Question: I'm just trying to create a tab buttons by putting some hyper links inside list within unordered list. After then i want to change the color of tab when mouse is hovered over it. In my below code i was able to change the color to green but it's not covering the tab, instead some space exists on right and left side of link '<a>'
'''
<!DOCTYPE html PUBLIC "-//W3C//DTD HTML 4.01 Transitional//EN" "http://www.w3.org/TR/html4/loose.dtd">
<html>
<head>
<meta http-equiv="Content-Type" content="text/html; charset=ISO-8859-1">
<title>Insert title here</title>
<style type="text/css">
#header ul {
list-style: none;
margin: 0;
}
#header li {
float: left;
padding:10px;
padding-left:12px;
border: 1px solid #bbb;
background:red;
margin: 0;
}
#content {
clear:both;
}
#header a {
text-decoration: none;
padding: 10px;
text-align: center;
color:#000000;
}
#header a:hover {
background:#00FF00;
}
#header{
position:relative;
top:20px;
}
#content{
position:relative;
top:60px;
}
</style>
</head>
<body>
<div id="header">
<h1></h1>
<ul>
<li><a href="#">This</a></li>
<li id="selected"><a href="#">That</a></li>
<li><a href="#">The Other</a></li>
<li><a href="#">Banana</a></li>
</ul>
</div>
<div id="content">
<p>CONTENT HERE .....</p>
</div>
</body>
</html>
'''
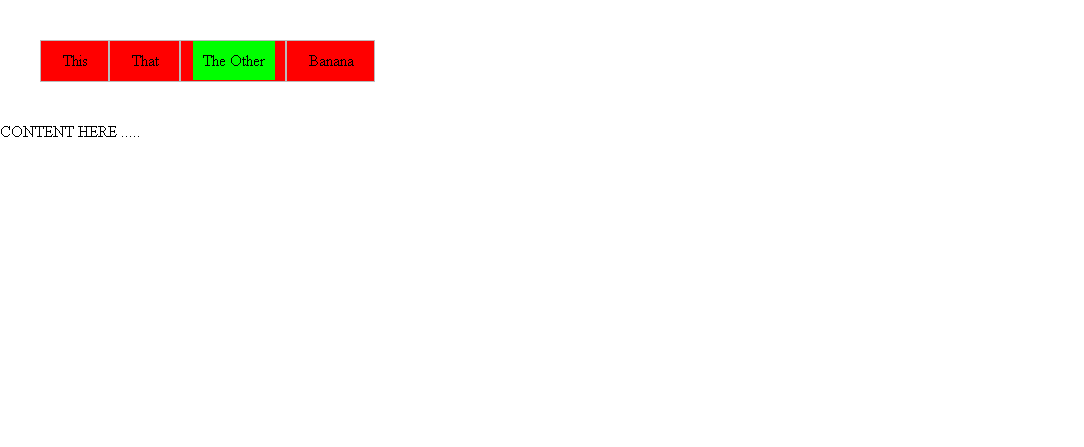
Answer: See this fiddle: <URL>
Your 'a' has to be a block element so that it takes full width of your 'li'. Also removed padding from li and added it to a only. You can play with js fiddle.